Aerial crown-view tile of a tropical tree (Barro Colorado Island, Panama), acquired 20250217:
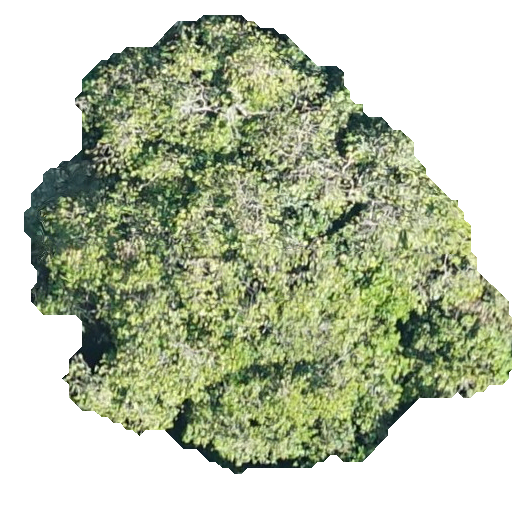
Species: Quararibea asterolepis
GBIF accepted scientific name: Quararibea asterolepis
Crown area: 223.909 m²